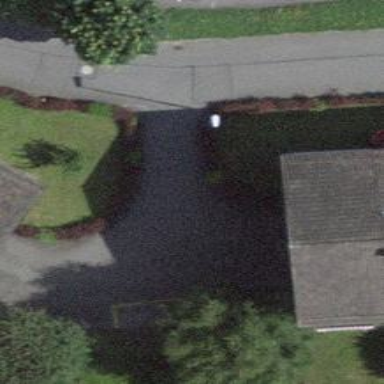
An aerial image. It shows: Driveway with paved surface.